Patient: sex F, age 71
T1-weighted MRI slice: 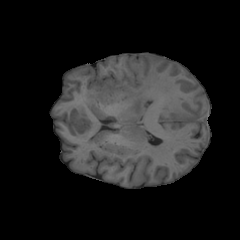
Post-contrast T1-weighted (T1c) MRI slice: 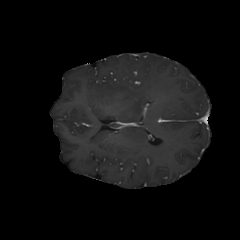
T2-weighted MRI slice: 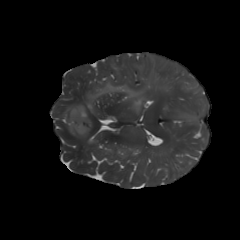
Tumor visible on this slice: yes
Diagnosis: Glioblastoma, IDH-wildtype
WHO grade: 4